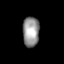
Tissue: skin
Cell type: Myeloid cells
Senescence score: 0.6873
Nuclear area (px): 487
Mean DAPI intensity: 148.965